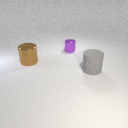
large gray rubber cylinder to the right of large brown metal cylinder